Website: bh-photo
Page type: customer-info-address
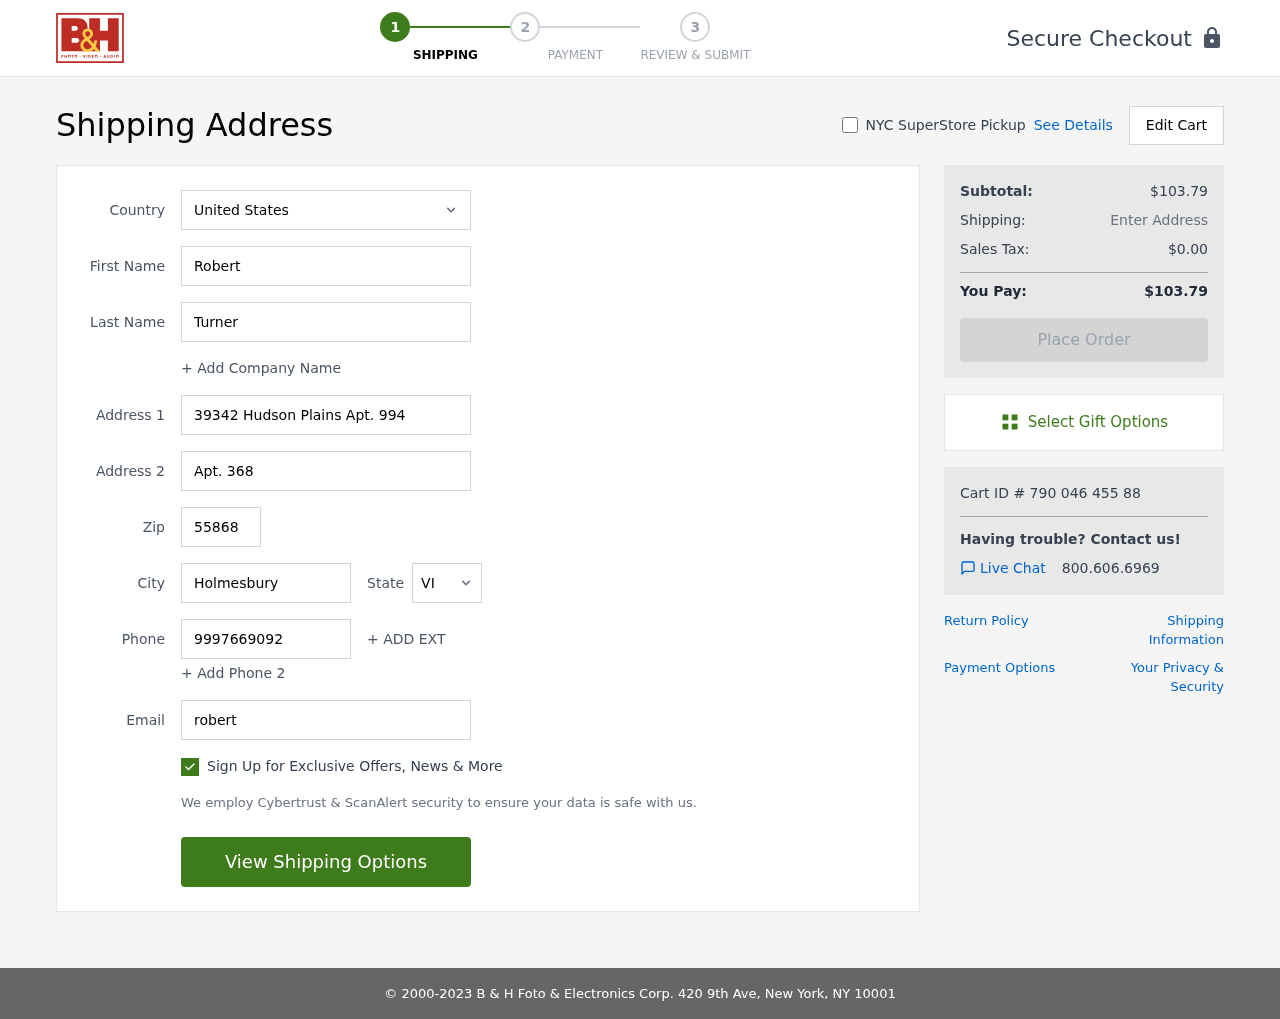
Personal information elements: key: PII_CITY
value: Holmesbury
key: PII_COUNTRY
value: United States
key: PII_EMAIL
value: robertturner@yahoo.com
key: PII_FIRSTNAME
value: Robert
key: PII_LASTNAME
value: Turner
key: PII_PHONE
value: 9997669092
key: PII_POSTCODE
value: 55868
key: PII_STATE_ABBR
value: VI
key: PII_STREET
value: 39342 Hudson Plains Apt. 994
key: PII_STREET2
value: Apt. 368
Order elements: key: ORDER_SUBTOTAL
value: $103.79
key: ORDER_TAX
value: $0.00
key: ORDER_TOTAL
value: $103.79
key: ORDER_ID
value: Cart ID # 790 046 455 88